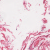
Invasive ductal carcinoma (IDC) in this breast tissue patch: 0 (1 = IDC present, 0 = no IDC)